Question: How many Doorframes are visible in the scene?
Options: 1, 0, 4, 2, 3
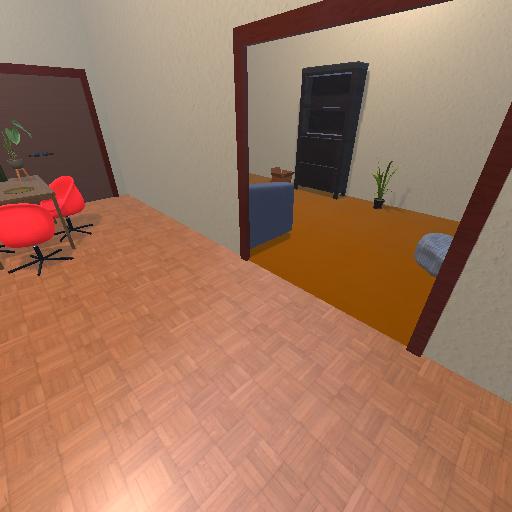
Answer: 1